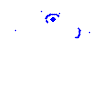
Particle: electron